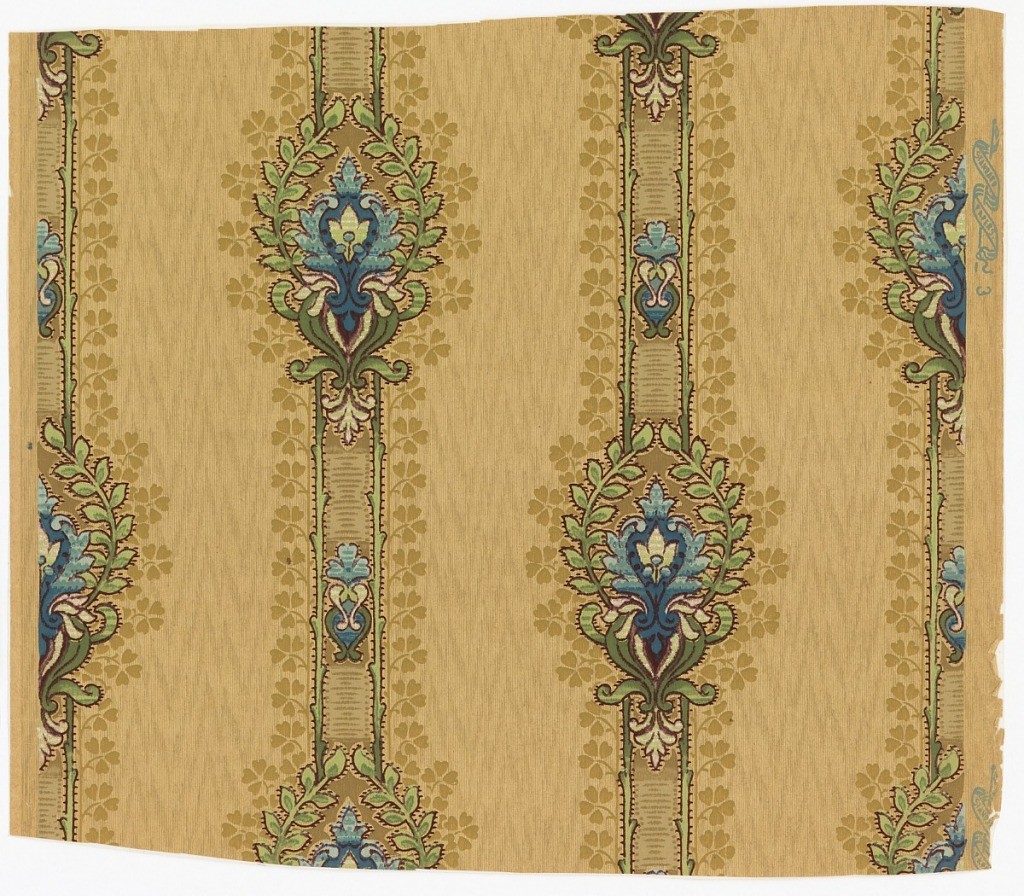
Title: Sidewall
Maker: Standard Wall-Paper Company, Standard Wall-Paper Company, Sandy Hill, New York
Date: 1900–1915
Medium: Machine-printed paper
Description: Vertical stripings (3 to a width) of symmetrical foliage and scrollwork in green and blue, outlined in maroon. Stripings bordered by beige "clover" springing from continuous vine. All-over imitation wood grain.